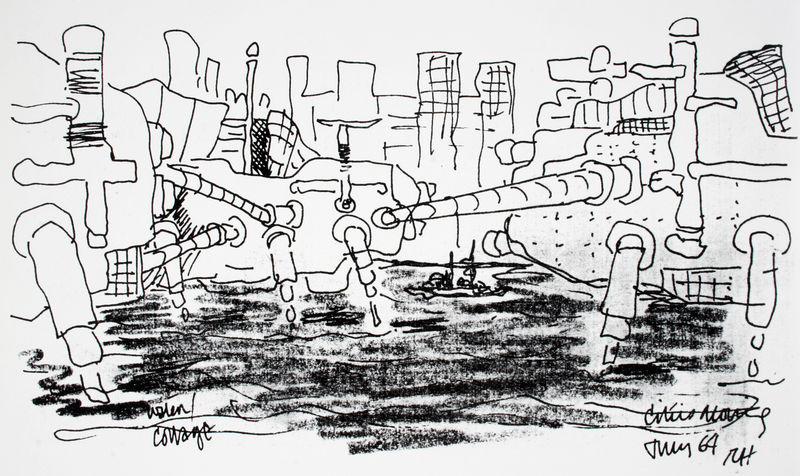
Titel: "Walking City", Skizze
Künstler: Archigram
Schlagwörter: wasser, weiß, stadt, grau, schwarz, skizze, zeichnung, architektur, signatur, grafik, graphik, schwarzweiß, entwurf, netz, tropfen, handschrift, verbindungen, röhren, krähne, abfluß, anschlüsse, abwässer, einflüsse, kloake